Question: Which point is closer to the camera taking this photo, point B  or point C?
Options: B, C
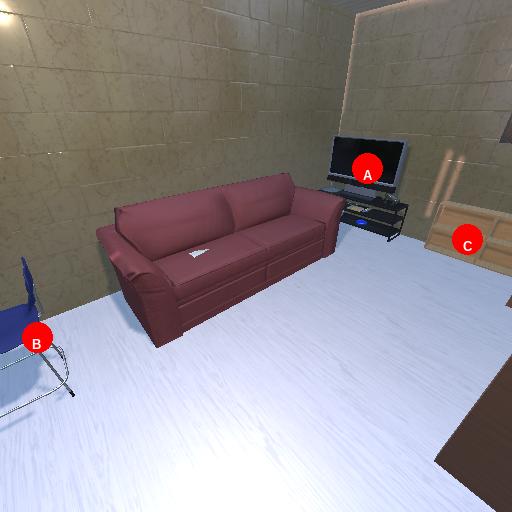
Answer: B